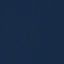
Land use / land cover class: SeaLake